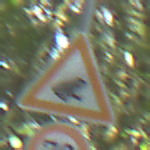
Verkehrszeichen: AmphibienwanderungLinks
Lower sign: Geschwindigkeit70
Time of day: Midday
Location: Outdoor (Nature)
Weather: Clear
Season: NotSpecified
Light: Natural